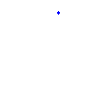
Particle: proton